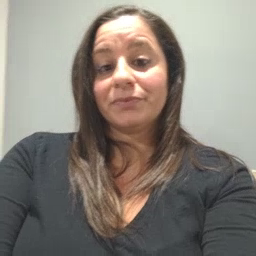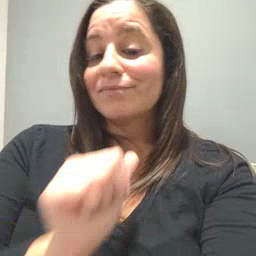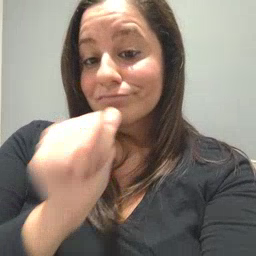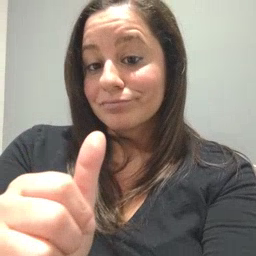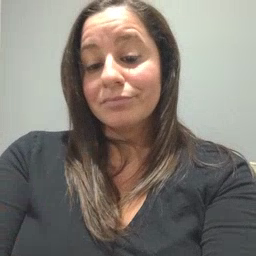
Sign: not